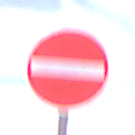
Verkehrszeichen: VerbotDerEinfahrt
Umgebung: Outdoor, Urban
Tageszeit: Midday
Wetter: Overcast
Licht: Natural
Jahreszeit: NotSpecified
Kontrast: LowContrast